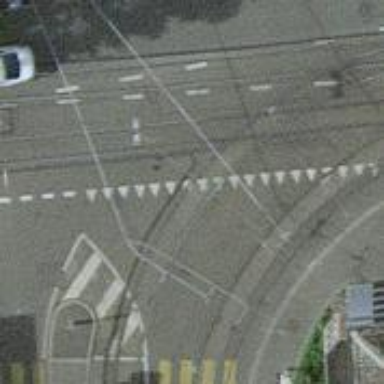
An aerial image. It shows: Tram level crossing on railway.